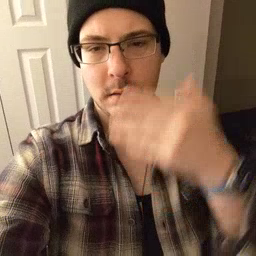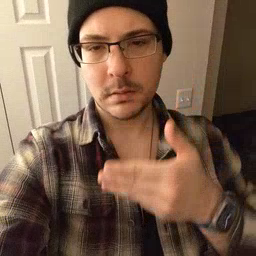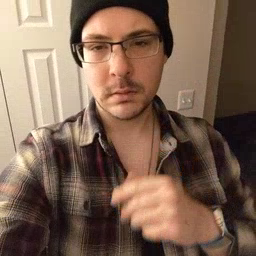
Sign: glasswindow